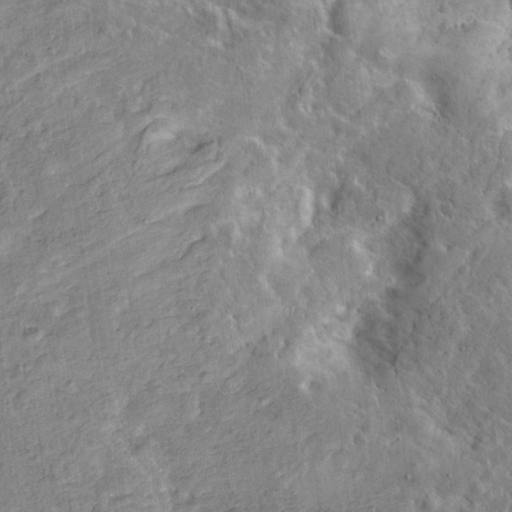
Classes present: Background, Cone